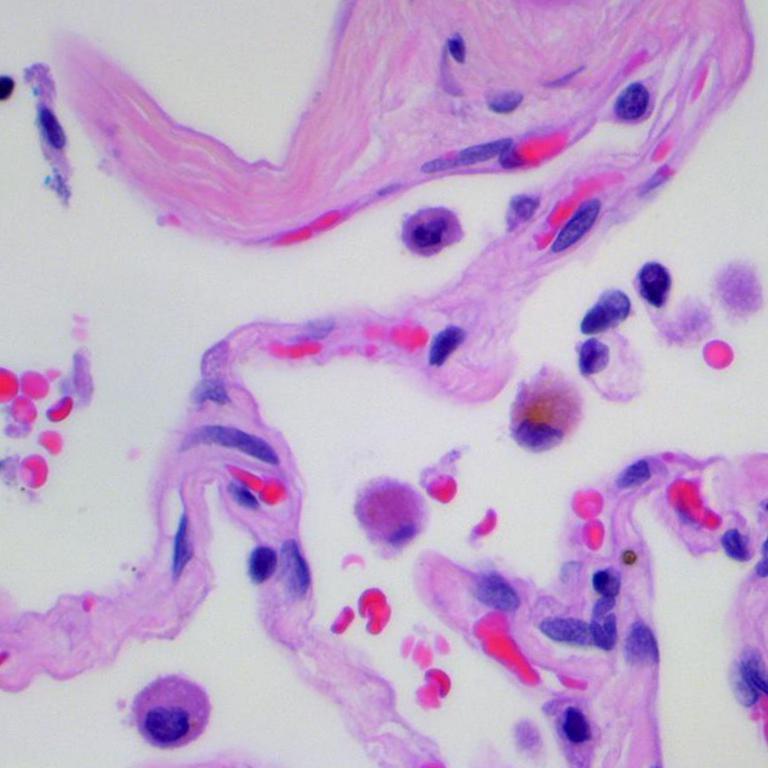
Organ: lung
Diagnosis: benign